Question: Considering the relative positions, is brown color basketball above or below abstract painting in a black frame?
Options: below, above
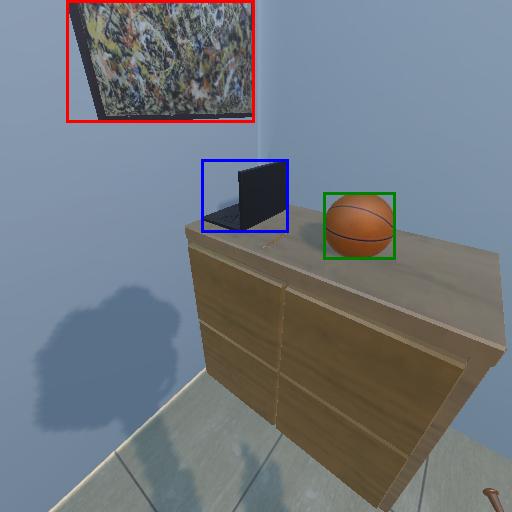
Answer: below